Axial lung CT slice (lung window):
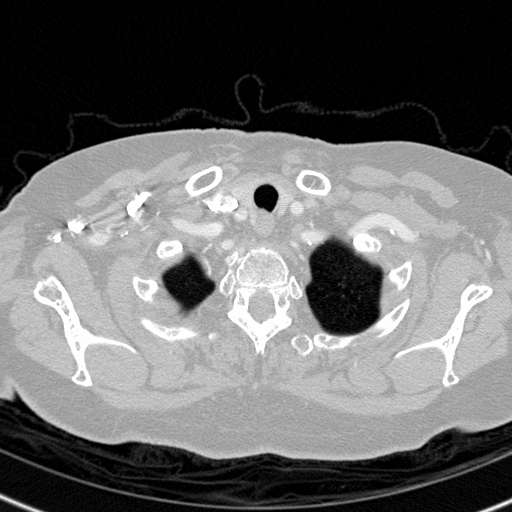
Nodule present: no